Aerial crown-view tile of a tropical tree (Barro Colorado Island, Panama), acquired 20240813:
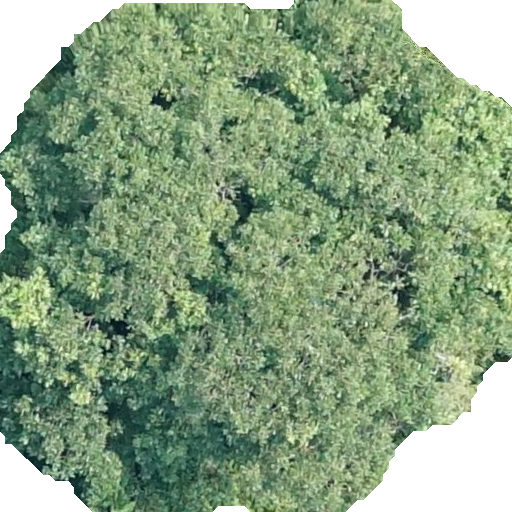
Species: Dipteryx oleifera
GBIF accepted scientific name: Dipteryx oleifera
Crown area: 361.613 m²